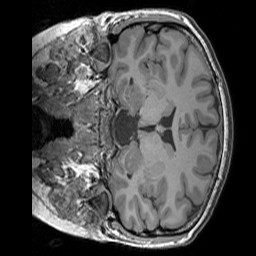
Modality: T1w
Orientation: coronal
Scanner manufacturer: siemens
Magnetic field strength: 3 T
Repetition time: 1.83 s
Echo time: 0.00303 s